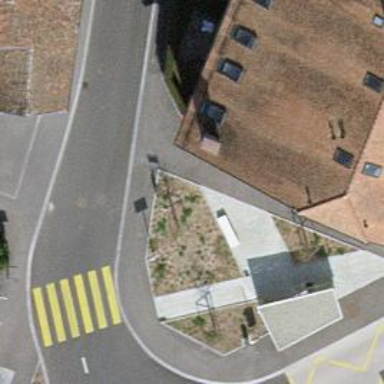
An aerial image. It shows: Bus stop with sheltered platform for public transport.